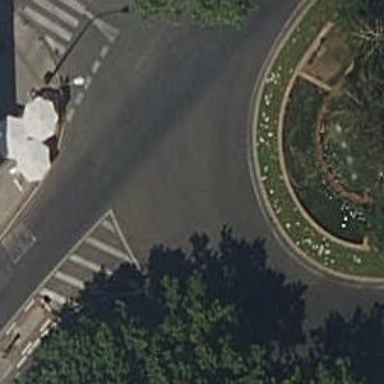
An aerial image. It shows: Secondary road around roundabout.